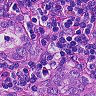
Metastatic tissue present: yes